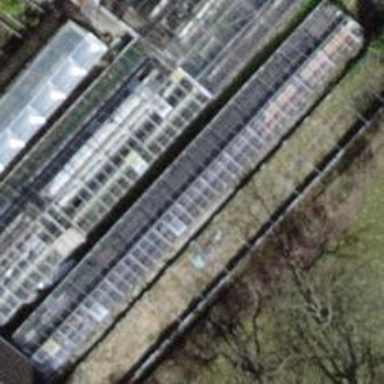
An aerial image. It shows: Greenhouse.